【题型】选择题　【知识点】向量　【难度】hard
设$Ox$、$Oy$是平面内相交成$\alpha(0 < \alpha < \pi)$的两条射线，$\vec{e_1}$、$\vec{e_2}$分别是与$Ox$、$Oy$同向的单位向量，定义平面坐标系$xOy$为$\alpha$-仿射坐标系，在$\alpha$-仿射坐标系中，若$\overrightarrow{OP} = x\vec{e_1} + y\vec{e_2}$，则记$\overrightarrow{OP} = (x,y)$。已知在如图所示的$\frac{\pi}{4}$-仿射坐标系中，$B$、$C$分别在$x$轴、$y$轴正半轴上，且$|\overrightarrow{BC}| = 2$，点$D$、$E$、$F$分别为$OC$、$BD$、$BC$的中点，则$\overrightarrow{OE} \cdot \overrightarrow{OF}$的最大值为（ ）

\vspace{1em}
\noindent
A. $\dfrac{\sqrt{74} + 9}{4}$ \quad B. $\dfrac{\sqrt{74} + 8}{5}$ \quad C. $\dfrac{\sqrt{74} - 9}{5}$ \quad D. $\dfrac{\sqrt{74} - 9}{4}$
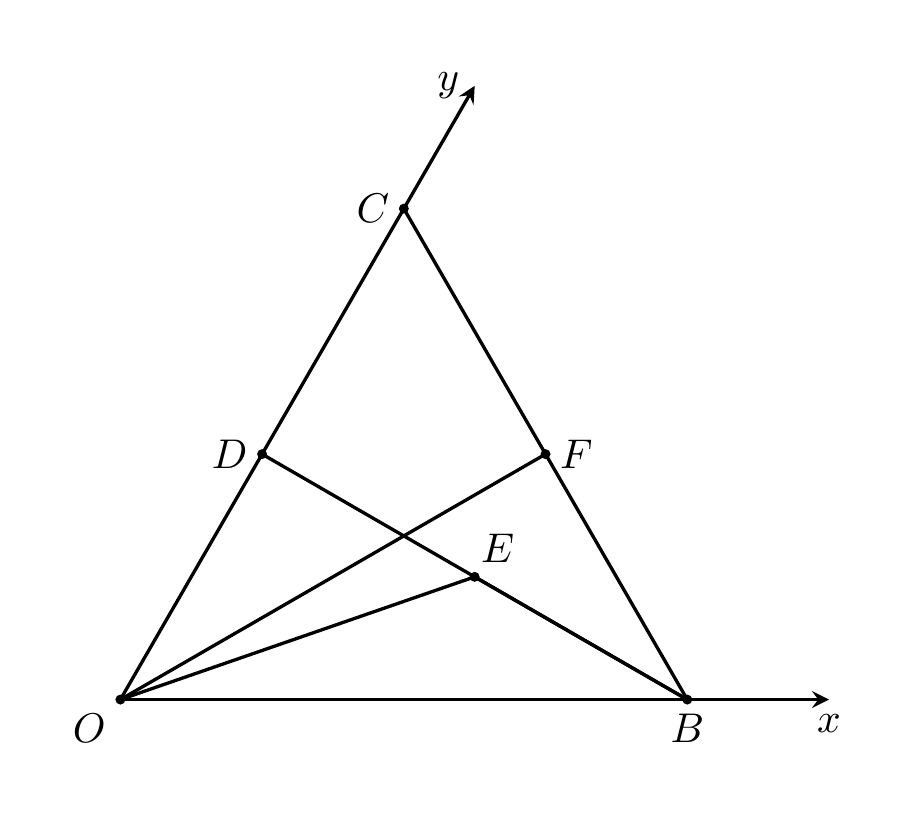
【解答】
\noindent【答案】$\boldsymbol{A}$

\vspace{1em}
\noindent【知识点】数量积的运算律、求含$\sin x$(型)函数的值域和最值、用基底表示向量、用定义求向量的数量积

\vspace{1em}
\noindent【分析】设$\overrightarrow{OB} = m\vec{e_1}$，$\overrightarrow{OC} = n\vec{e_2}$，根据$|\overrightarrow{BC}| = 2$可得出$m^2 + n^2 - \sqrt{2}mn = 4$，设$m - \dfrac{\sqrt{2}}{2}n = 2\cos\theta$，$n = 2\sqrt{2}\sin\theta$，则$m = 2\cos\theta + 2\sin\theta$，根据平面向量的线性运算得出$\overrightarrow{OF} = \dfrac{m}{2}\vec{e_1} + \dfrac{n}{2}\vec{e_2}$，$\overrightarrow{OE} = \dfrac{m}{2}\vec{e_1} + \dfrac{n}{4}\vec{e_2}$，利用平面向量数量积的运算性质可求得$\overrightarrow{OE} \cdot \overrightarrow{OF}$的最大值。

\vspace{1em}
\noindent【详解】由题意，$|\vec{e_1}| = |\vec{e_2}| = 1$，$\langle \vec{e_1},\vec{e_2} \rangle = \frac{\pi}{4}$，则$\vec{e_1} \cdot \vec{e_2} = |\vec{e_1}| \cdot |\vec{e_2}| \cos \frac{\pi}{4} = \frac{\sqrt{2}}{2}$，

设$\overrightarrow{OB} = m\vec{e_1}$，$\overrightarrow{OC} = n\vec{e_2}$，则$\overrightarrow{BC} = \overrightarrow{OC} - \overrightarrow{OB} = n\vec{e_2} - m\vec{e_1}$，

则$|\overrightarrow{BC}|^2 = (n\vec{e_2} - m\vec{e_1})^2 = n^2\vec{e_2}^2 - 2mn\vec{e_1} \cdot \vec{e_2} + m^2\vec{e_1}^2 = m^2 + n^2 - \sqrt{2}mn = 4$，

整理得：$\left(m - \dfrac{\sqrt{2}}{2}n\right)^2 + \dfrac{1}{2}n^2 = 4$，不妨设$m - \dfrac{\sqrt{2}}{2}n = 2\cos\theta$，$n = 2\sqrt{2}\sin\theta$，则$m = 2\cos\theta + 2\sin\theta$。

因点$D$、$F$分别为$OC$、$BC$的中点，

则$\overrightarrow{OD} = \dfrac{1}{2}\overrightarrow{OC} = \dfrac{n}{2}\vec{e_2}$，$\overrightarrow{OF} = \dfrac{1}{2}\overrightarrow{OB} + \dfrac{1}{2}\overrightarrow{OC} = \dfrac{m}{2}\vec{e_1} + \dfrac{n}{2}\vec{e_2}$，

同理可得$\overrightarrow{OE} = \dfrac{1}{2}\overrightarrow{OB} + \dfrac{1}{2}\overrightarrow{OD} = \dfrac{m}{2}\vec{e_1} + \dfrac{n}{4}\vec{e_2}$，

故$\overrightarrow{OE} \cdot \overrightarrow{OF} = \left(\dfrac{m}{2}\vec{e_1} + \dfrac{n}{4}\vec{e_2}\right)\left(\dfrac{m}{2}\vec{e_1} + \dfrac{n}{2}\vec{e_2}\right) = \dfrac{1}{8}(2m^2\vec{e_1}^2 + 3mn\vec{e_1} \cdot \vec{e_2} + n^2\vec{e_2}^2)$，

$= \dfrac{1}{8}\left(2m^2 + \dfrac{3\sqrt{2}}{2}mn + n^2\right) = \dfrac{1}{8}\left[2m^2 + \dfrac{3}{2}(m^2 + n^2 - 4) + n^2\right] = \dfrac{1}{16}(7m^2 + 5n^2 - 12)$，

将$m = 2\cos\theta + 2\sin\theta$，$n = 2\sqrt{2}\sin\theta$代入上式，

可得：$\overrightarrow{OE} \cdot \overrightarrow{OF} = \dfrac{1}{16}\left[7(2\cos\theta + 2\sin\theta)^2 + 5(2\sqrt{2}\sin\theta)^2 - 12\right] = 1 + \dfrac{7}{4}\sin2\theta + \dfrac{5}{2}\sin^2\theta$

$= 1 + \dfrac{7}{4}\sin2\theta + \dfrac{5}{4}(1 - \cos2\theta) = \dfrac{7}{4}\sin2\theta - \dfrac{5}{4}\cos2\theta + \dfrac{9}{4} = \dfrac{\sqrt{74}}{4}\sin(2\theta - \varphi) + \dfrac{9}{4}$，

其中$\varphi$是锐角，且$\tan\varphi = \dfrac{5}{7}$，故$\overrightarrow{OE} \cdot \overrightarrow{OF}$的最大值为$\dfrac{\sqrt{74} + 9}{4}$。

故选：A。